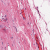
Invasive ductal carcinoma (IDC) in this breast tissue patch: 0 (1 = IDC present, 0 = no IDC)